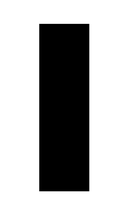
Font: Poppins-Black